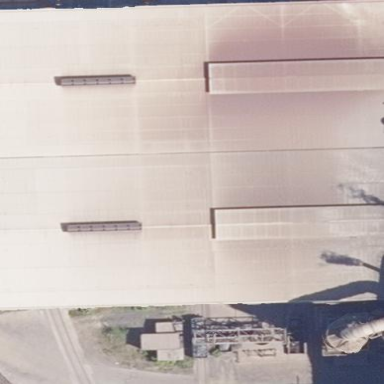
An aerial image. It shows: Industrial building.